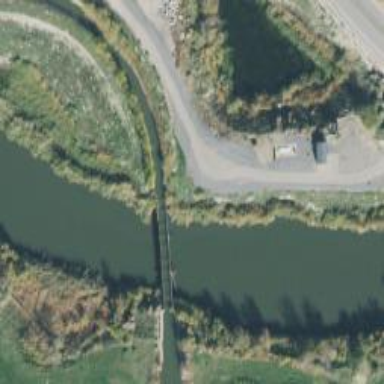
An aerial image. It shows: Viaduct bridge over canal.